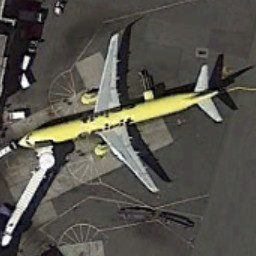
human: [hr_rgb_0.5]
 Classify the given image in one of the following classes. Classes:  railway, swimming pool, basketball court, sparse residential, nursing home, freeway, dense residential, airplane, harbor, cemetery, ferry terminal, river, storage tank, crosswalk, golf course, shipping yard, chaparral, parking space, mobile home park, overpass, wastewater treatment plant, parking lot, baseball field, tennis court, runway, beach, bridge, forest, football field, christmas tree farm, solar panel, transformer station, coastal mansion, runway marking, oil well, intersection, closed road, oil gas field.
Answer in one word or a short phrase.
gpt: airplane